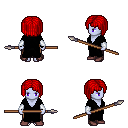
a pixel art fantasy rpg character, female body template, dark elf, purple skin, black robe, robe skirt, red pageboy hairstyle, white cloth bracers, maroon shoes, spear, four views (front, back, left, right), 2x2 character sprite sheet, small pixel art, hard edges, no anti-aliasing